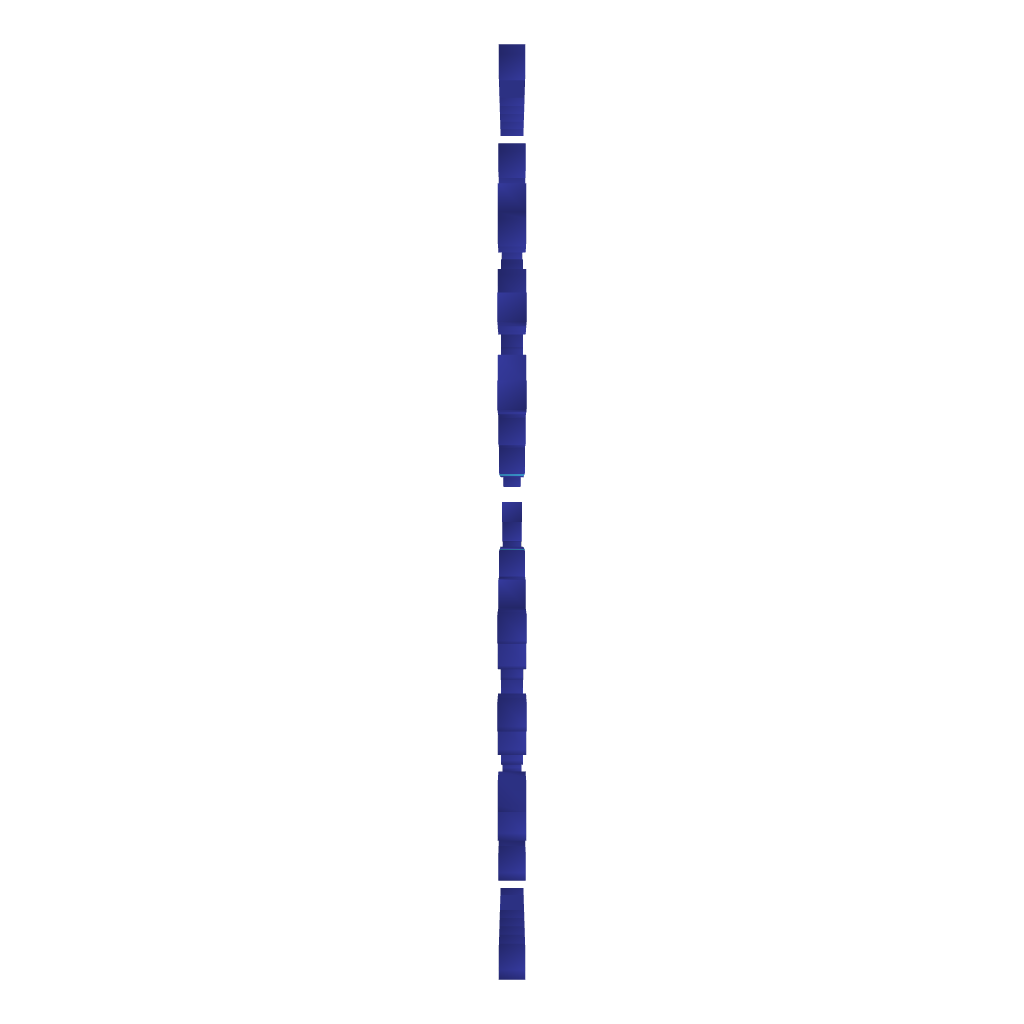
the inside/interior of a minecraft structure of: Zelda/NES-Blue Octorok